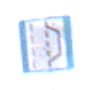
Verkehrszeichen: NothalteUndPannenbucht
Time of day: MorningAfternoon
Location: Outdoor (Nature)
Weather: Clear
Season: NotSpecified
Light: Natural